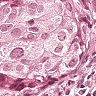
Metastatic tissue present: yes